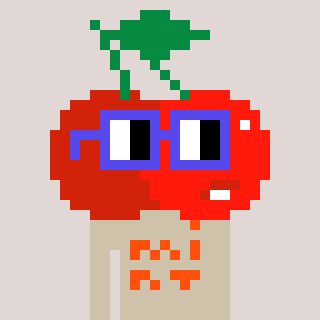
a pixel art character with square blue glasses, a cherry-shaped head and a bege-colored body on a warm background